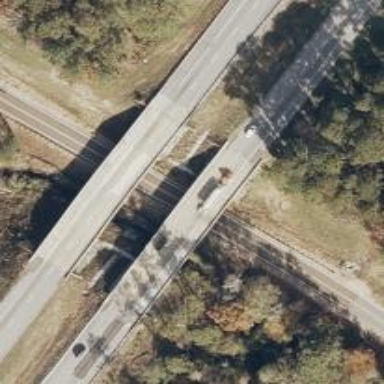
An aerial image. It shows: Viaduct bridge over motorway.